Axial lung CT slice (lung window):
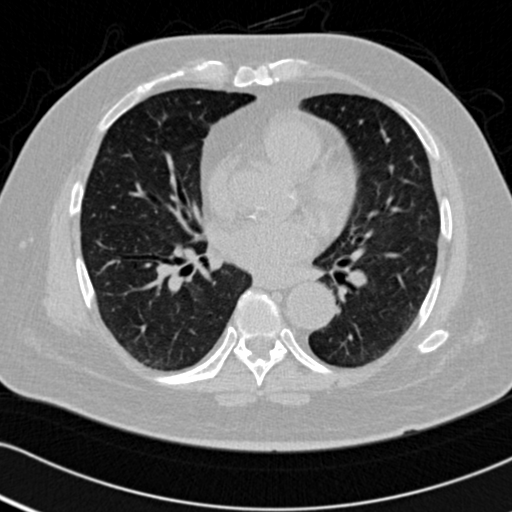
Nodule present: no